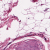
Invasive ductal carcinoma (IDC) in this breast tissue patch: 0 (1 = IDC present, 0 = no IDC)